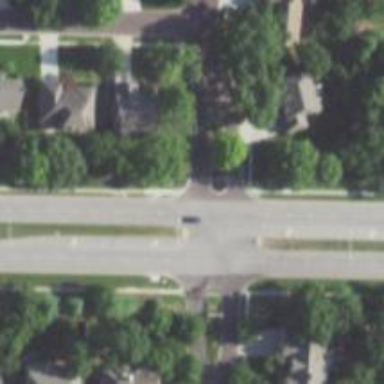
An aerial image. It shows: Road with left marking.